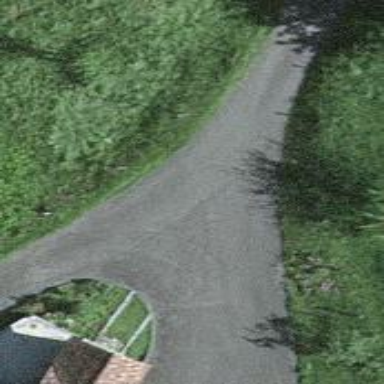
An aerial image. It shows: Well-maintained track road of grade 1.